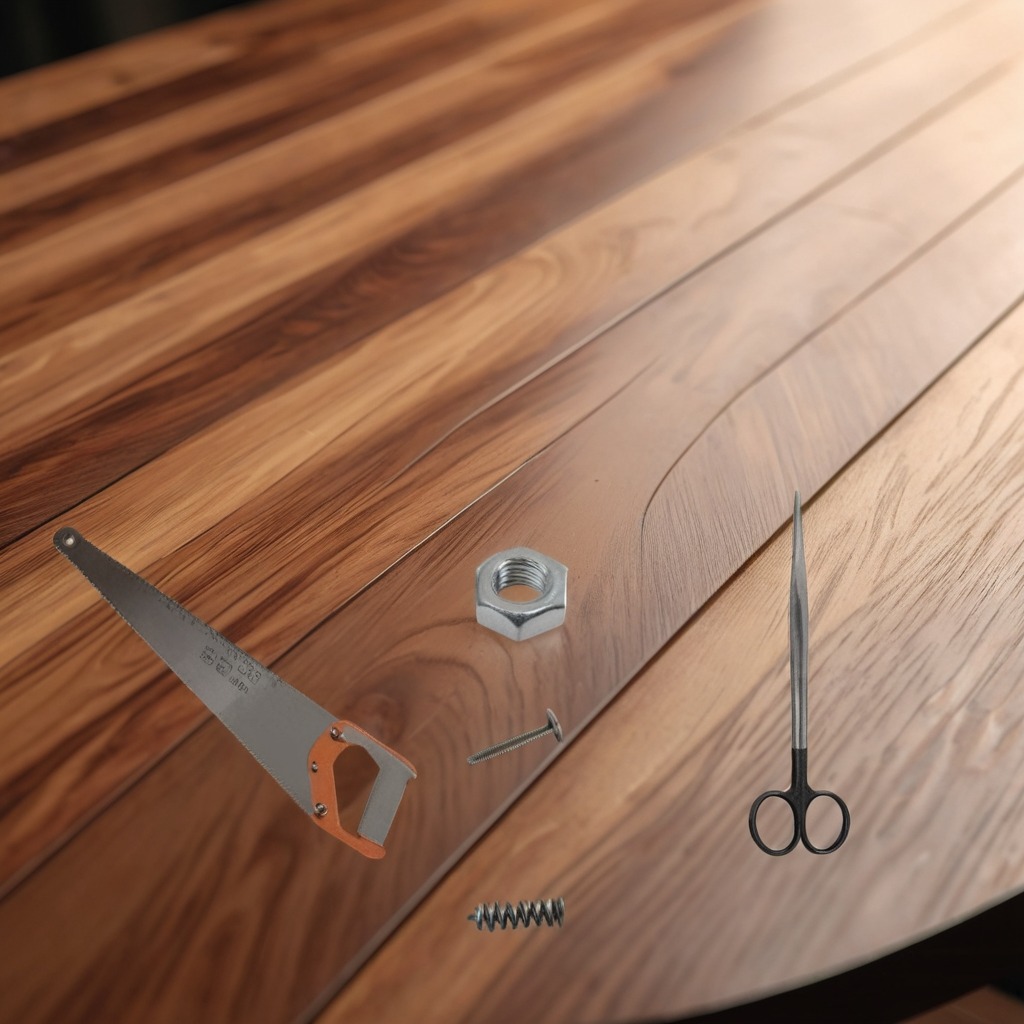
A coiled metal spring, a metal saw, a metal nut, and a pair of scissors are lying on the wooden table.